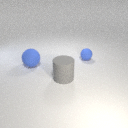
large blue rubber sphere in front of small blue rubber sphere